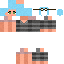
A female human skin with pale skin, wearing blonde long hair dressed in a blue tshirt and blue pants, featuring a closed mouth.